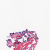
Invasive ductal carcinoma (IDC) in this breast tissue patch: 0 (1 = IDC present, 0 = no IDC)